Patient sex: M
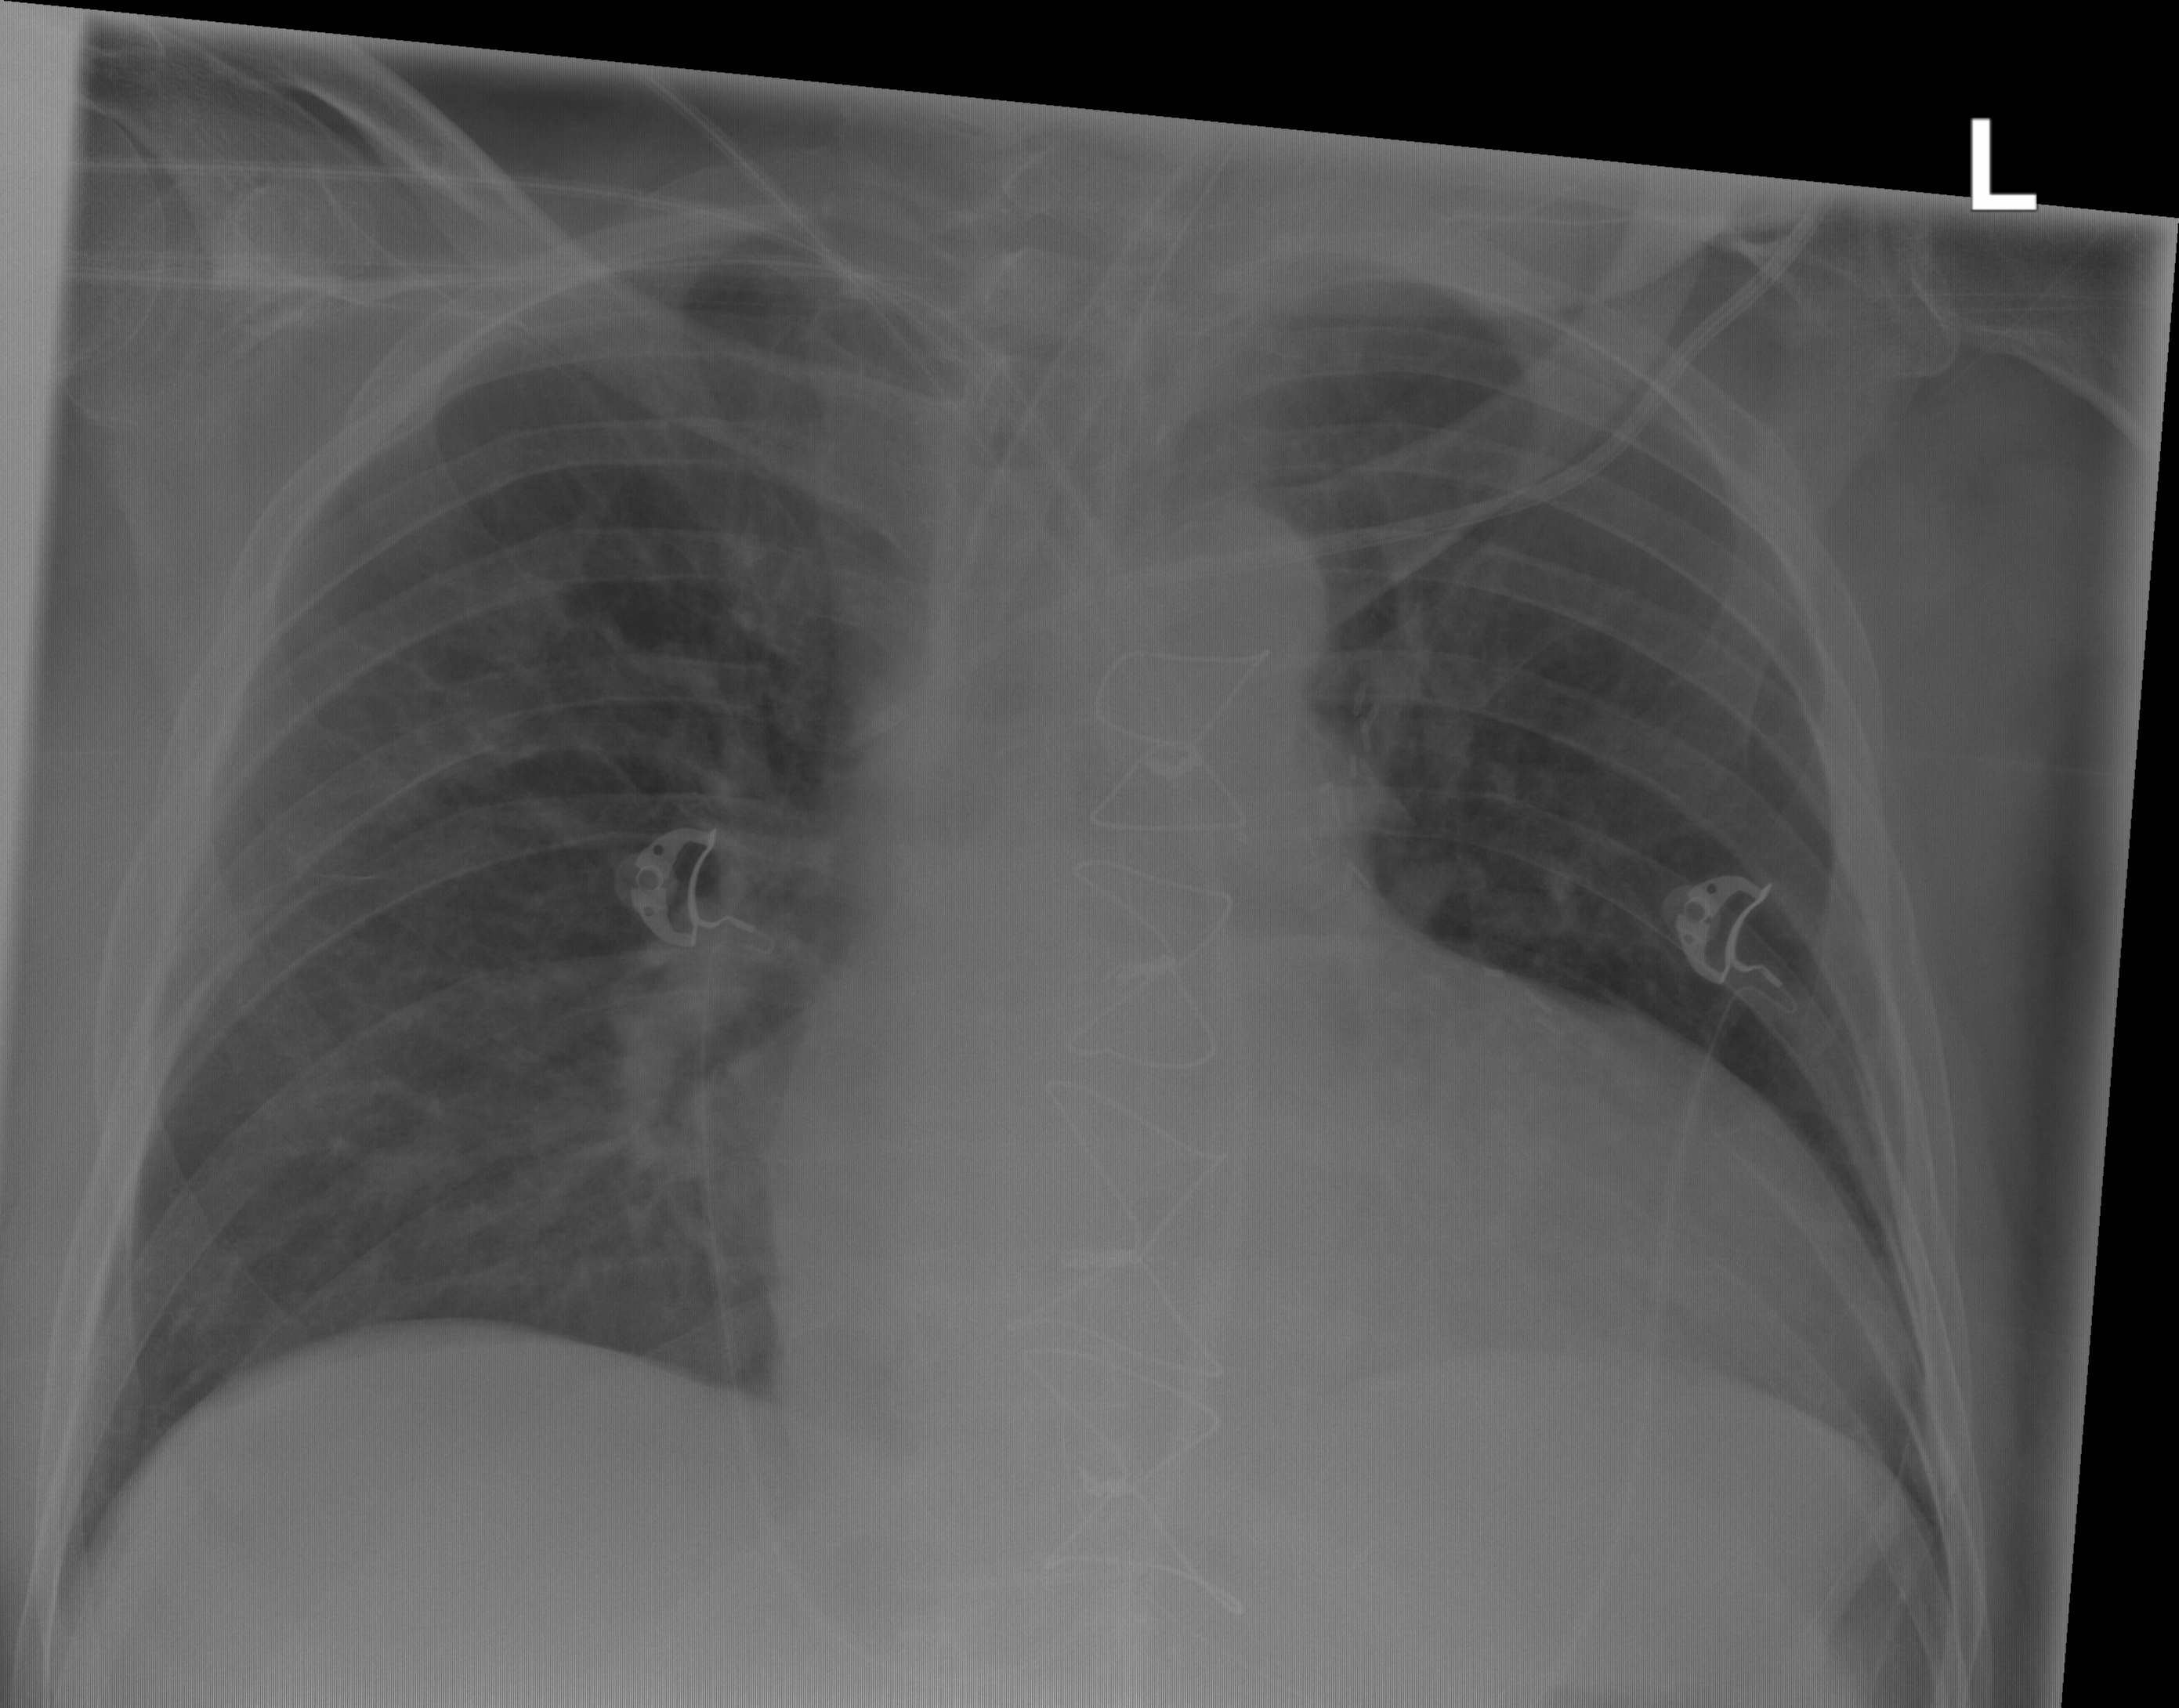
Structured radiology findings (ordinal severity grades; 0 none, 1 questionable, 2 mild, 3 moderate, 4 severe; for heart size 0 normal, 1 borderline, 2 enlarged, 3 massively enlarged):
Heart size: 2
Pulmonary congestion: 2
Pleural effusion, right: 0
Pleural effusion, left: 0
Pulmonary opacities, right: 0
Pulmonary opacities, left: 0
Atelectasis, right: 0
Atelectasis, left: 0